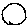
Label: circle